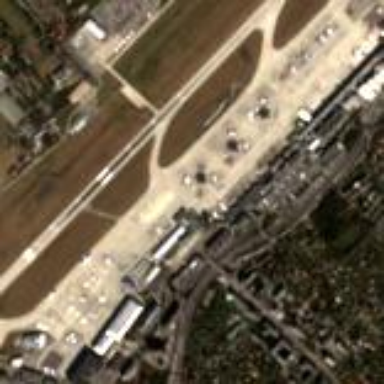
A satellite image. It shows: Apron at the airport.